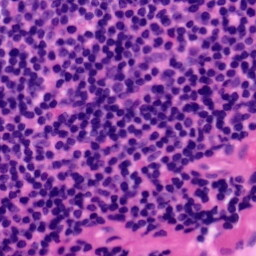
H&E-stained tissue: Tonsil